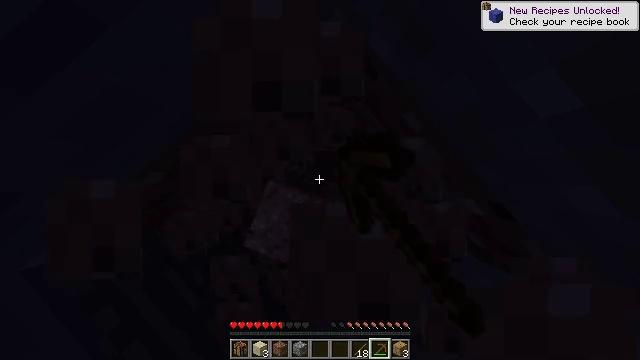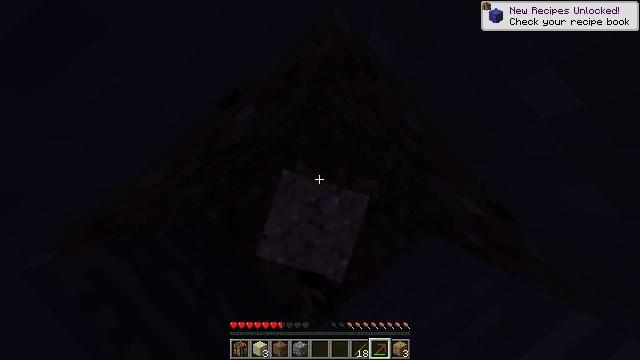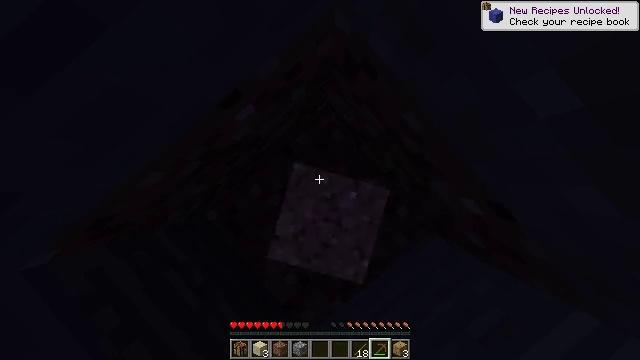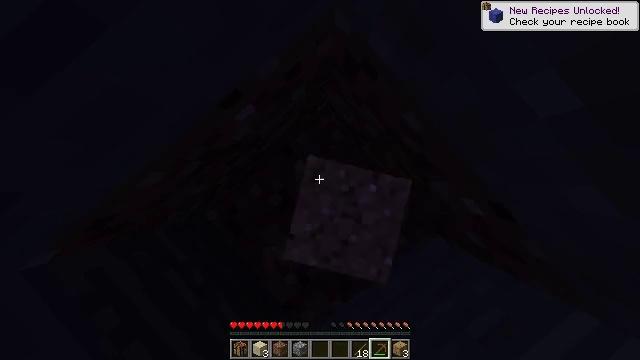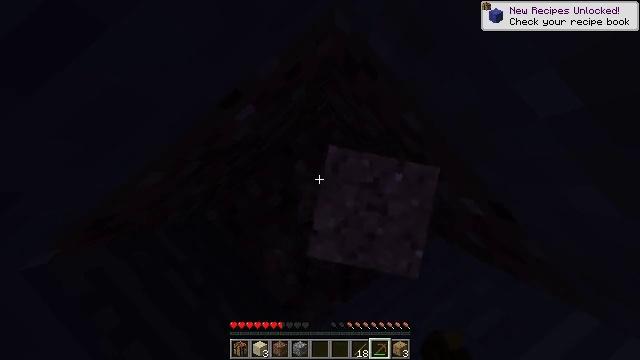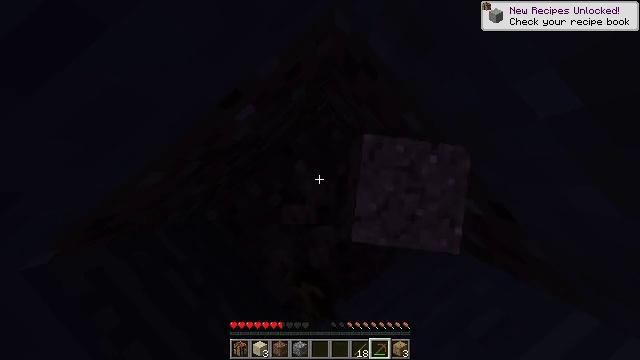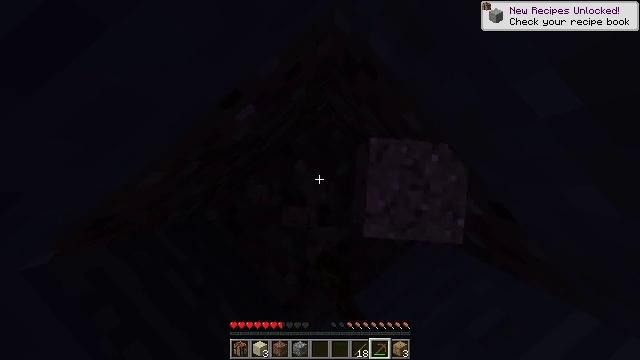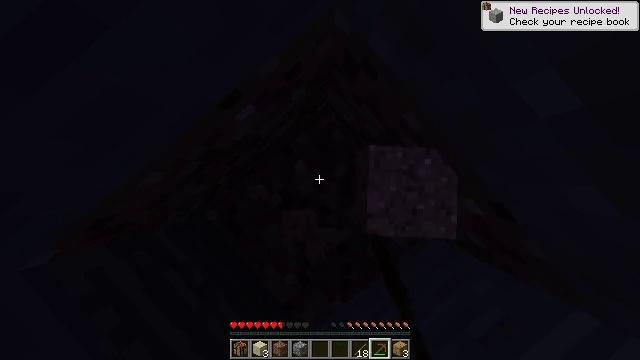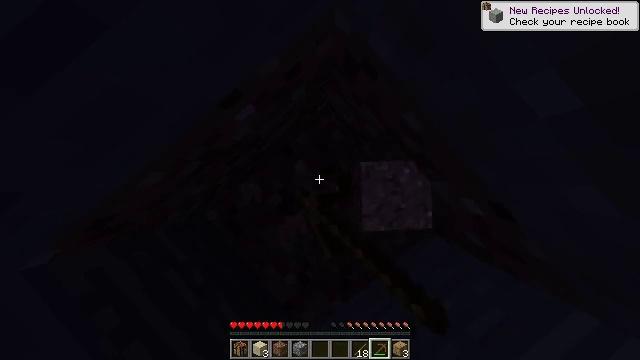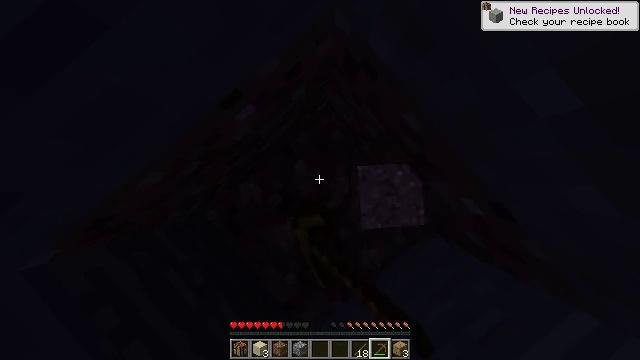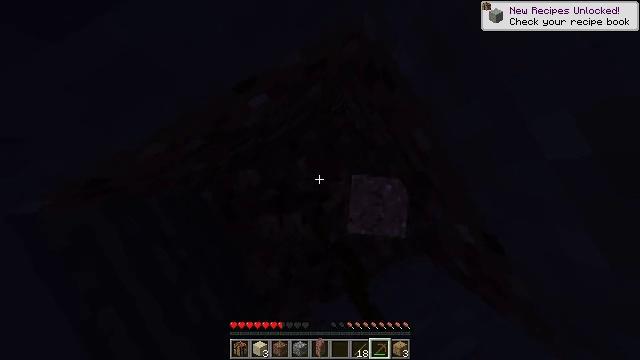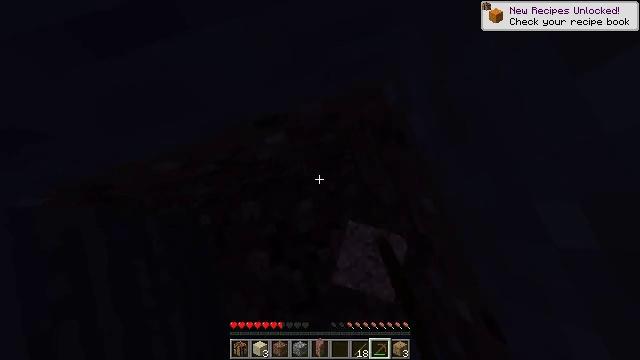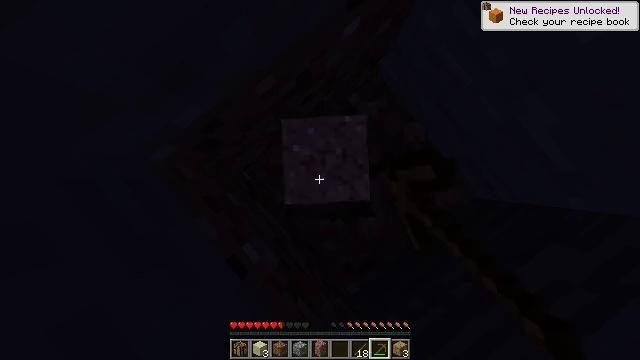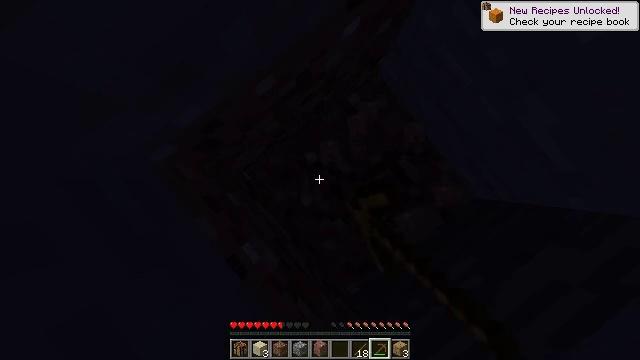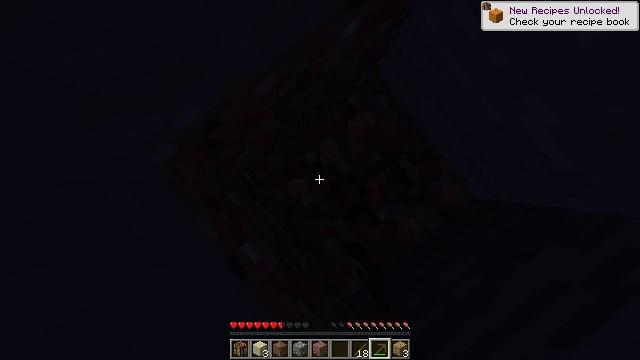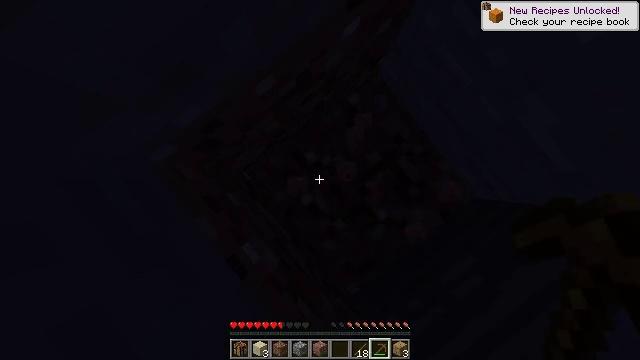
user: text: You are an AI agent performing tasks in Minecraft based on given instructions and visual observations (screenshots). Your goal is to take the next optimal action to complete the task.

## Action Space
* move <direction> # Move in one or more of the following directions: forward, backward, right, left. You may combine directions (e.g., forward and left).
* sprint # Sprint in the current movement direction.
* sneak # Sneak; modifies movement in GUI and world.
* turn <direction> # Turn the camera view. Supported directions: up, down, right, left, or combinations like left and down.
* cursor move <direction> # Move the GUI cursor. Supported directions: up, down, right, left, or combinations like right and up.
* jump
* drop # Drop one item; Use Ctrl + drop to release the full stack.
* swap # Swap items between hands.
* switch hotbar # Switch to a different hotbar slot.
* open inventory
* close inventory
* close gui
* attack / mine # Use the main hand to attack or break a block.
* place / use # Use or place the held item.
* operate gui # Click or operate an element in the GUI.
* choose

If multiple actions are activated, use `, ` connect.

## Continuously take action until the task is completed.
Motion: motion action
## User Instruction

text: Break the granite to collect it.
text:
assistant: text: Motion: attack / mine
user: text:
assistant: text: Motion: attack / mine
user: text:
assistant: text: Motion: attack / mine
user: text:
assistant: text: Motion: attack / mine
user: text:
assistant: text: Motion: attack / mine
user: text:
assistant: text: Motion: attack / mine
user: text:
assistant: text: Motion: attack / mine
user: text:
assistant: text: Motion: attack / mine
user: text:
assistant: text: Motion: attack / mine
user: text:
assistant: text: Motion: turn left and down, attack / mine
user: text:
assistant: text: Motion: turn left and up, attack / mine
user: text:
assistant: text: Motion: attack / mine
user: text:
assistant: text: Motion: attack / mine
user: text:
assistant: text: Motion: attack / mine
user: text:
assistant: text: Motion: attack / mine
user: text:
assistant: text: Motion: attack / mine
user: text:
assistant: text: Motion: attack / mine
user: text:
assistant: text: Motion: attack / mine
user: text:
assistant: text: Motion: turn up, attack / mine
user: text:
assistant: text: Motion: attack / mine
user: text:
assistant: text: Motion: turn up, attack / mine
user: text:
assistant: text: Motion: attack / mine
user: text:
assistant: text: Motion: attack / mine
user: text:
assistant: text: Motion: attack / mine
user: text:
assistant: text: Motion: attack / mine
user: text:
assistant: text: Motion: attack / mine
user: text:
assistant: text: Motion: attack / mine
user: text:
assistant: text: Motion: attack / mine
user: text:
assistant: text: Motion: attack / mine